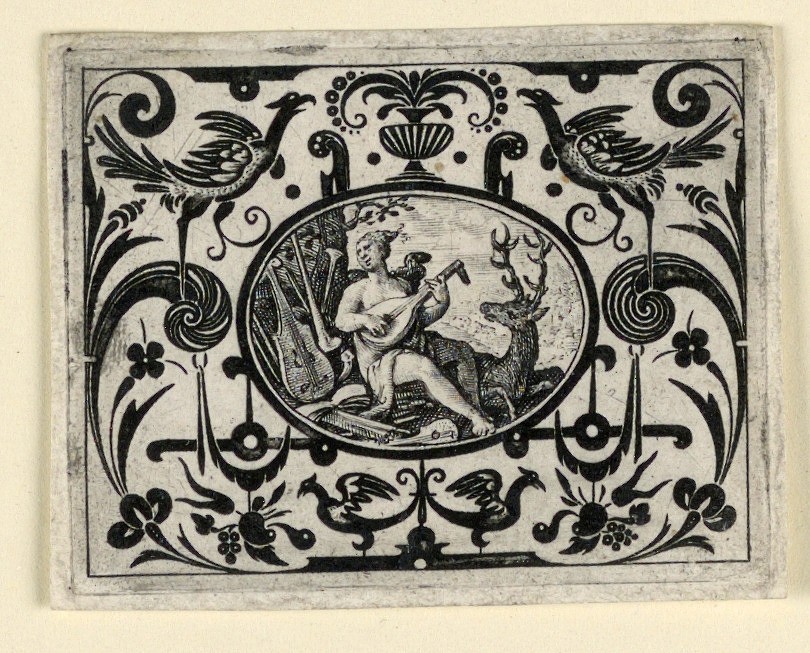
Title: Sense of Sound, plate from Quinque sensum typi in usum aurifabroru exarati (Images of the Five Senses Engraved for the Benefit of the Goldsmith)
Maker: Crispijn de Passe the Elder, Dutch, ca. 1565 - 1637
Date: ca. 1580
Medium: Blackwork, engraving on laid paper
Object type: Print
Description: Horizontal oval within horizontal rectangle. In an animal-grotesque field the medallion depicts a seat woman playing a lute in a landscape.